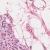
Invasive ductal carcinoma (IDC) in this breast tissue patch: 1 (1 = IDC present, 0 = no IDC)